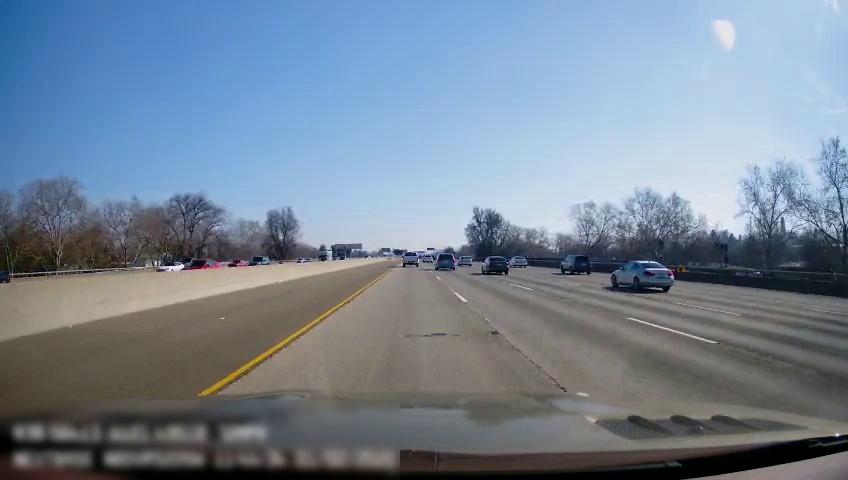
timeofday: Day
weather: Sunny
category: Vehicles | Car
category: Vehicles | Car
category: Vehicles | Car
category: Vehicles | Car
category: Vehicles | SUV
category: Vehicles | Truck
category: Drivable Space
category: Vehicles | SUV
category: Vehicles | Car
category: Vehicles | Truck
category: Vehicles | Car
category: Vehicles | Car
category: Vehicles | Van
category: Vehicles | Car
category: Vehicles | SUV
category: Lanes | Current Lane
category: Lanes | Current Lane
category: Lanes | Alternate Lane
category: Lanes | Alternate Lane
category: Lanes | Alternate Lane
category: Traffic | Signs
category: Traffic | Signs
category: Traffic | Signs